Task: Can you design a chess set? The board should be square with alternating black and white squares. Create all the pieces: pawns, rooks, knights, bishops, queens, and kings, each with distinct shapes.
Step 5233:
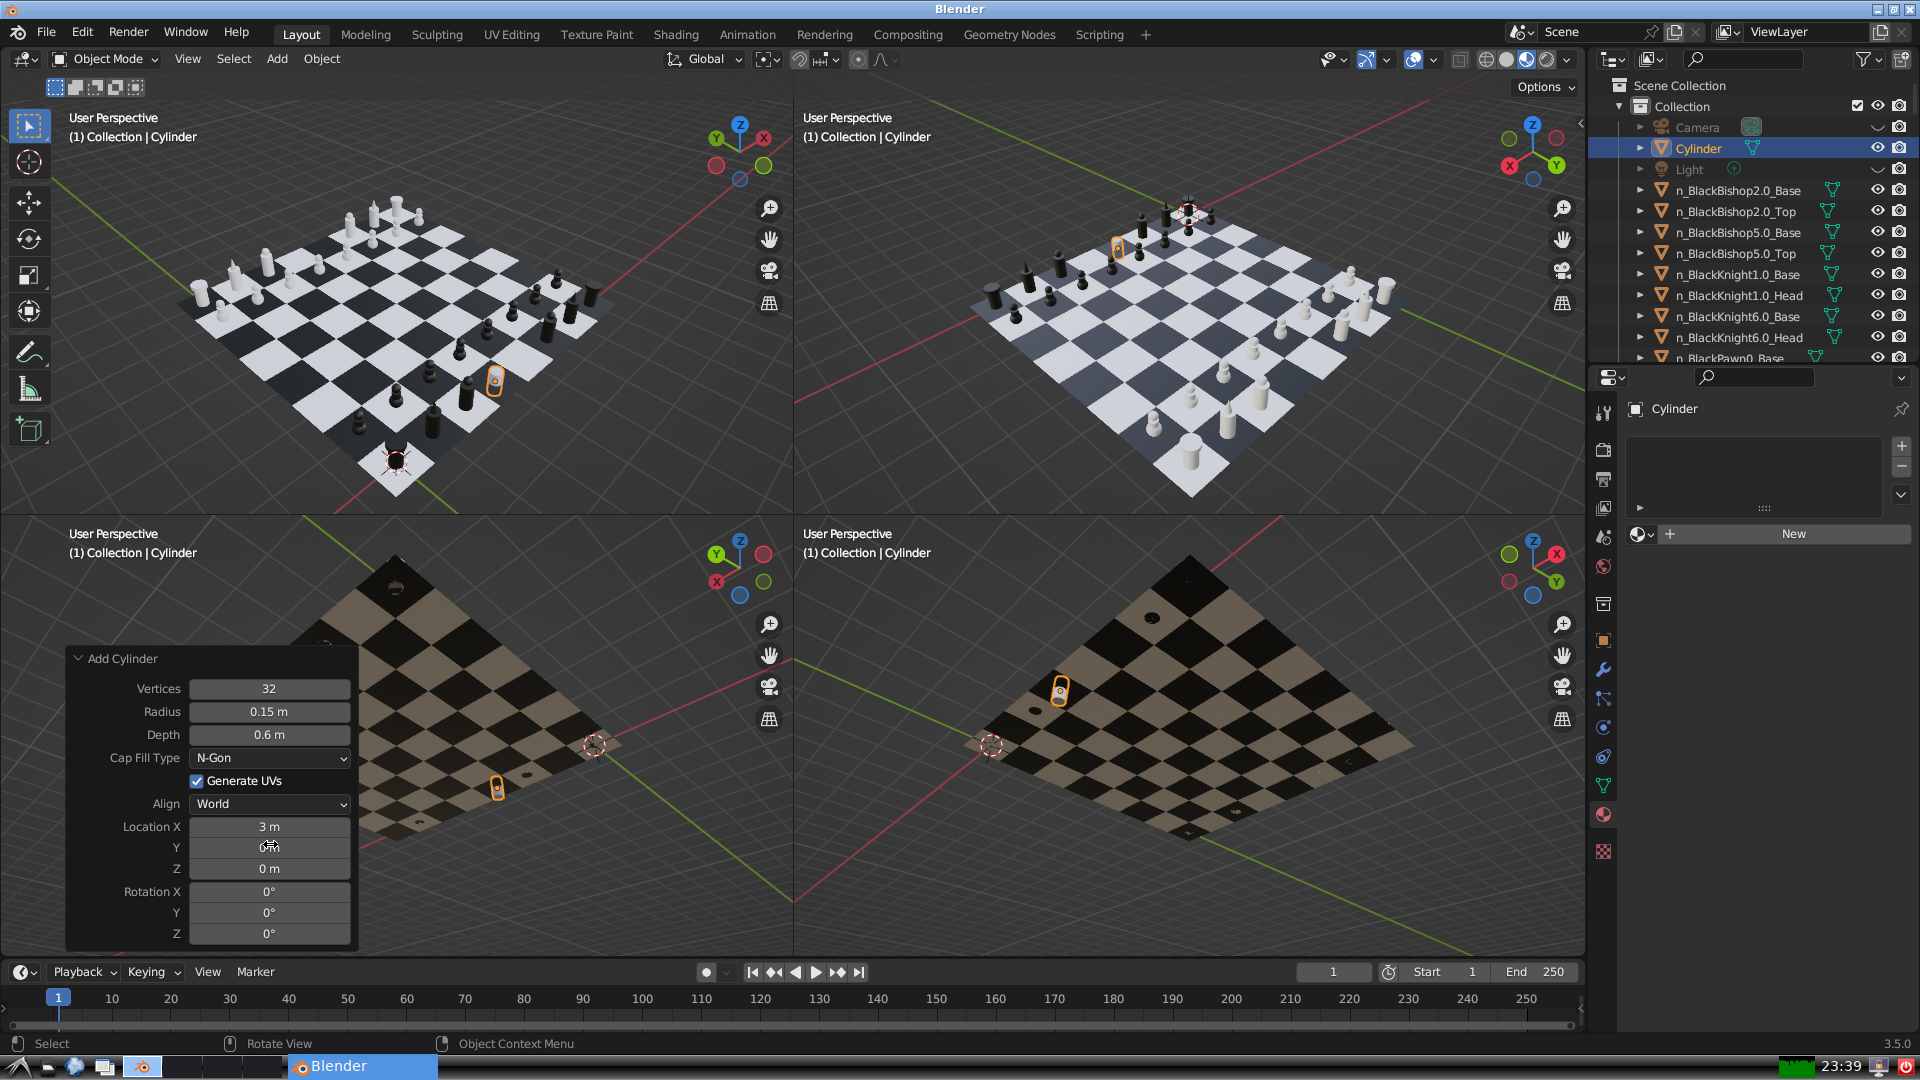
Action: click: no